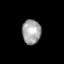
Tissue: skin
Cell type: Epithelial cells
Senescence score: 0.2626
Nuclear area (px): 453
Mean DAPI intensity: 163.536